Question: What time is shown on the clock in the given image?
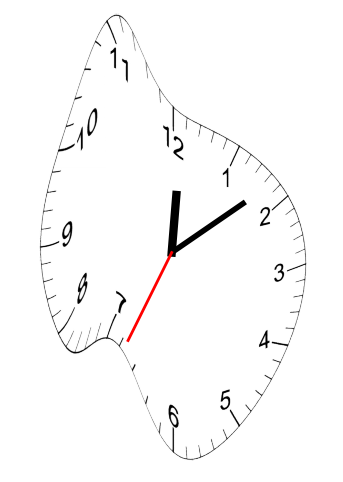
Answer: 12:08:34